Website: bh-photo
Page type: customer-info-address
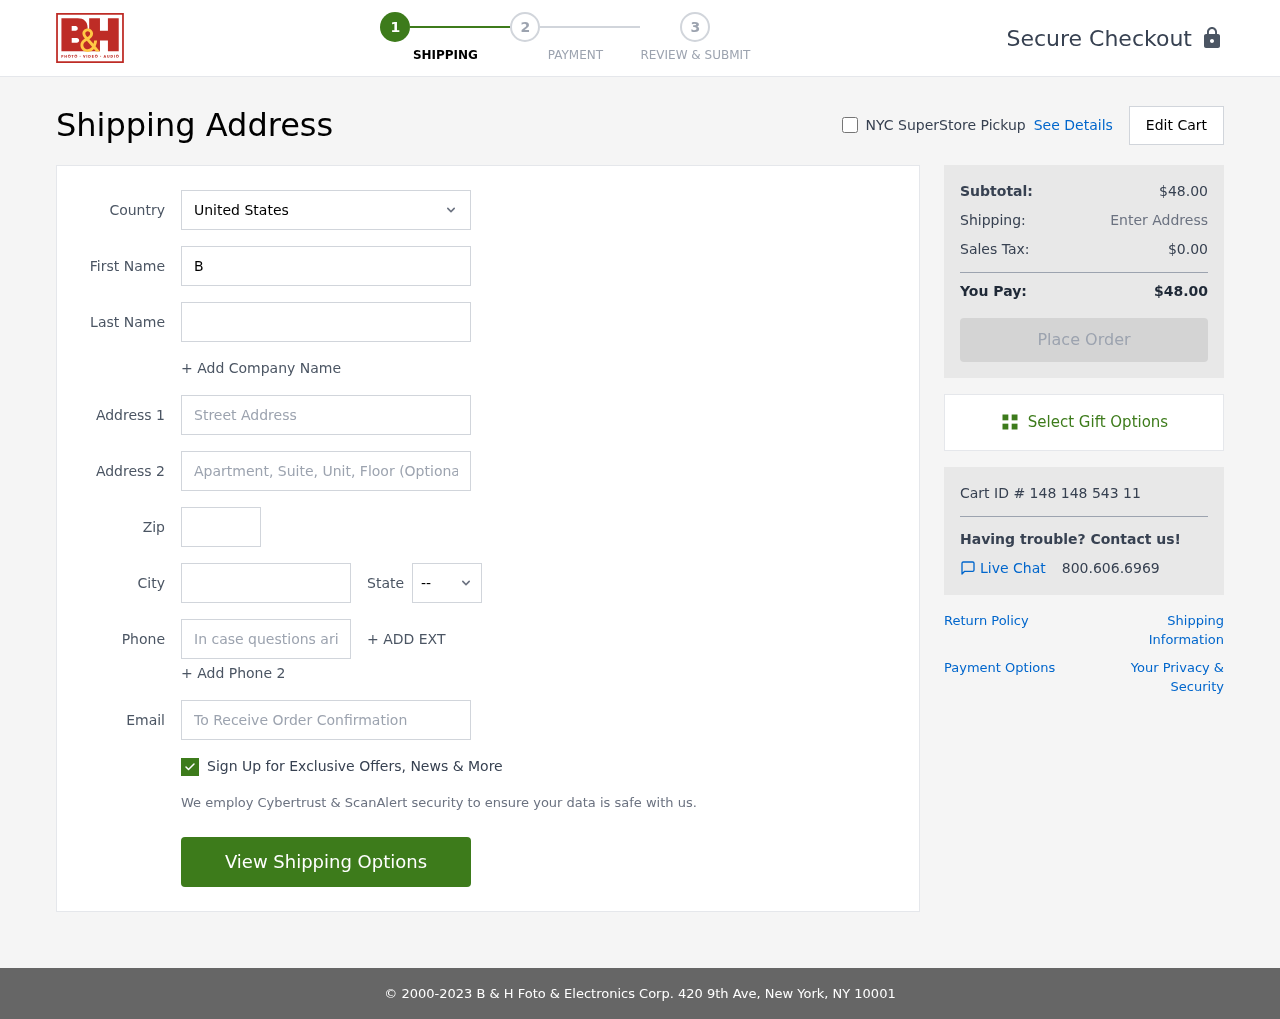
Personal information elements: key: PII_CITY
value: Lake Ruthberg
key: PII_COUNTRY
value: United States
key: PII_EMAIL
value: brian.tran@gmail.com
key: PII_FIRSTNAME
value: Brian
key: PII_LASTNAME
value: Tran
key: PII_PHONE
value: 8635473939
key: PII_POSTCODE
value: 08585
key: PII_STATE_ABBR
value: SC
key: PII_STREET
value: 3596 Timothy Village Apt. 049
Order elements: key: ORDER_SUBTOTAL
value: $48.00
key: ORDER_TAX
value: $0.00
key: ORDER_TOTAL
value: $48.00
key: ORDER_ID
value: Cart ID # 148 148 543 11